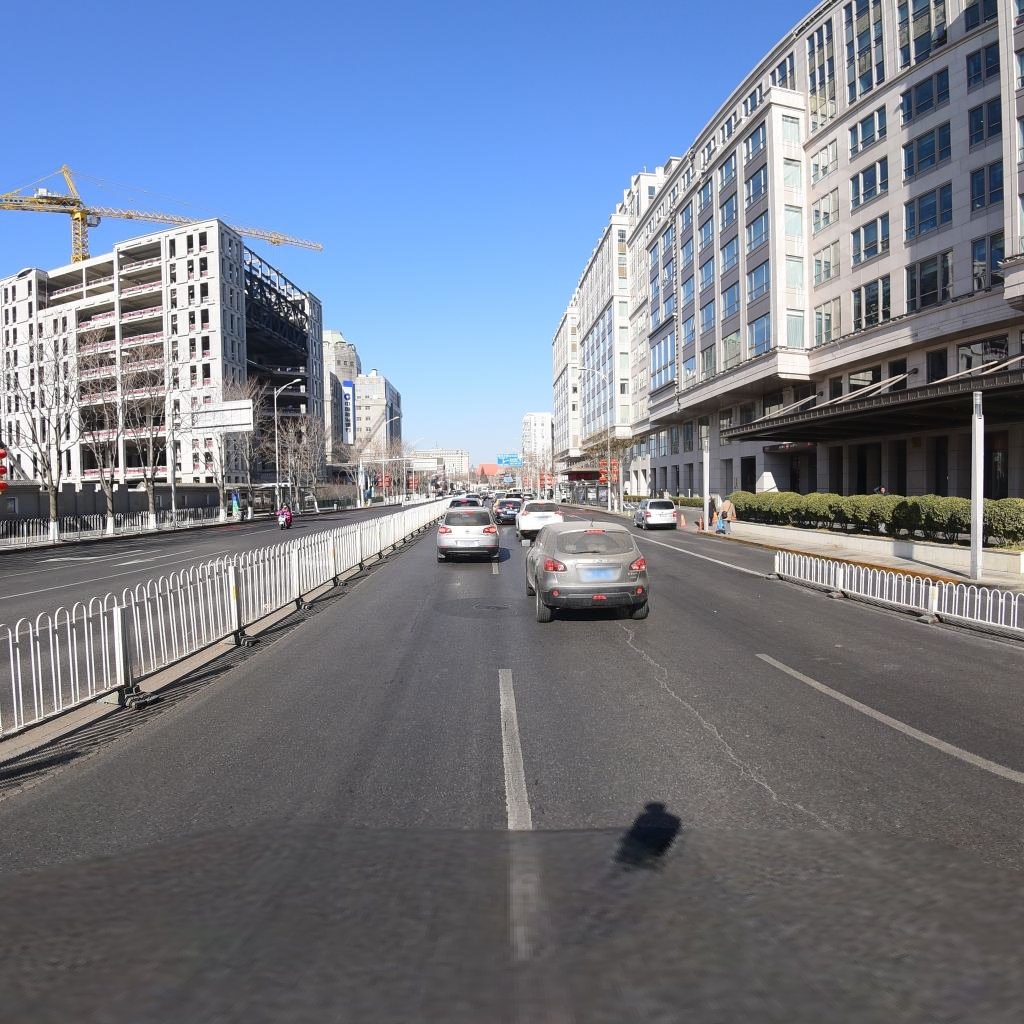
Region: Dongcheng
Road damage annotations: longitudinal crack, manhole cover